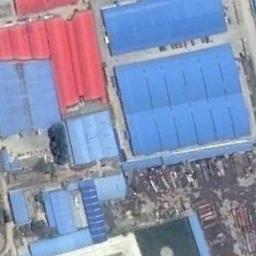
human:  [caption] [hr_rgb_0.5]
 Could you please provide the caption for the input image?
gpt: There are factories and roads in an industrial area, And some open-air materials .

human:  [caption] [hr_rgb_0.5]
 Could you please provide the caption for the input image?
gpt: The industrial area has lots of industrial equipment, A red workshop and some blue workshops of different sizes .

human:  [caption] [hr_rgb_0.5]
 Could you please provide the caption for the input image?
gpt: There are many houses in the industrial area .

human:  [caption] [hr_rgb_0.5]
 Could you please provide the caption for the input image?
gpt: The industrial area is desolate .

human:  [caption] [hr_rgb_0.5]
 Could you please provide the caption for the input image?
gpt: There are some blue buildings and red buildings on the industrial area .